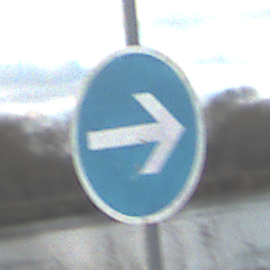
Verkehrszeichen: VorgeschriebeneFahrtrichtungHierRechts
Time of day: SunriseSunset
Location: Outdoor (RoadRail)
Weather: PartlyCloudy
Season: NotSpecified
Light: Natural